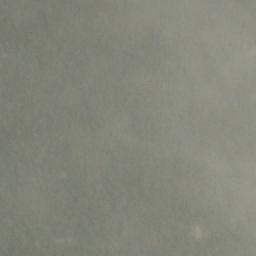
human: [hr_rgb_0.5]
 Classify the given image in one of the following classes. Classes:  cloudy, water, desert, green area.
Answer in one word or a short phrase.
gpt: cloudy